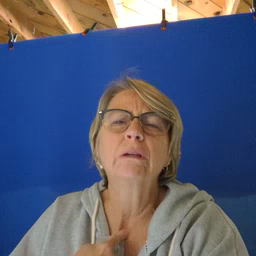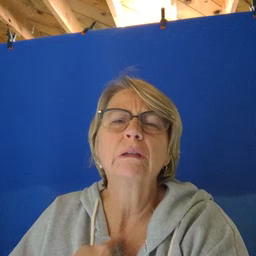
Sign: thirsty